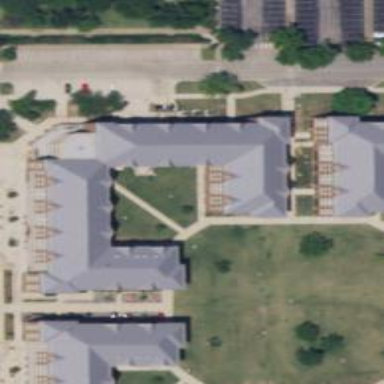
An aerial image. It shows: University building.